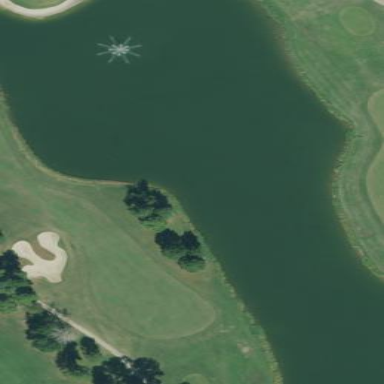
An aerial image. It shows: Water hazard on golf course. The hazard is natural water feature.